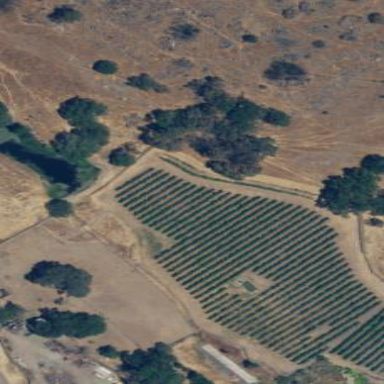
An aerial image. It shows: Vineyard growing wine grapes.